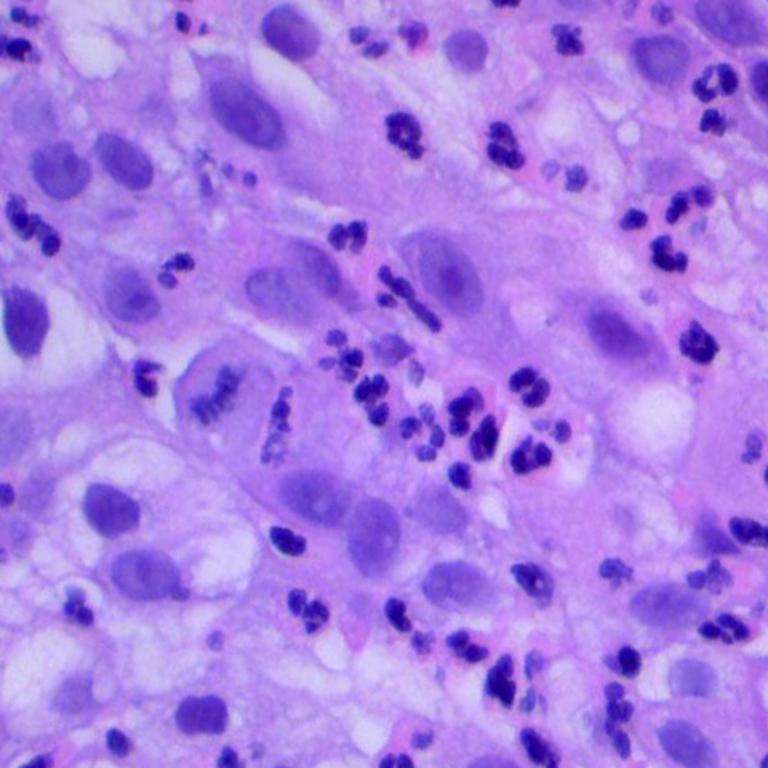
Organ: lung
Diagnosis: squamous carcinomas